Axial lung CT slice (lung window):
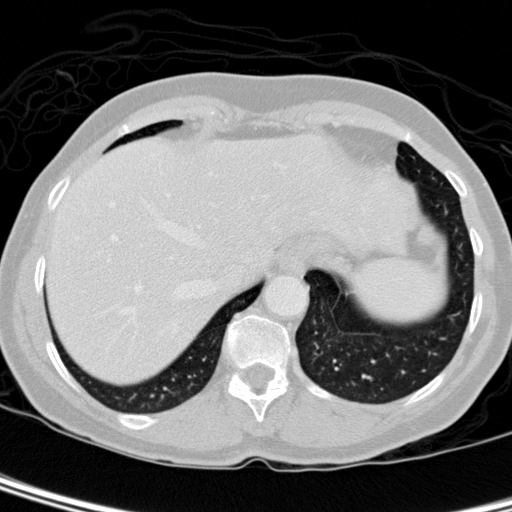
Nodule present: no